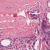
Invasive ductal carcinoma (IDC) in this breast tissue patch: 1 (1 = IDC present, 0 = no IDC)